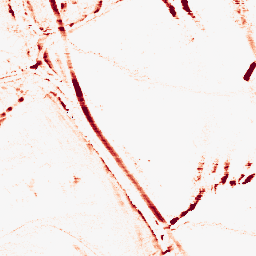
Category: morphological
Decomposition family: morphological_rect
Decomposition parameters: operation: opening
width: 10
height: 3
Upsampling method: cubic_catmull_rom
Upsampling parameters: scale: 8
Upsampling scale: 8